Question: Count the number of objects in the diagram.
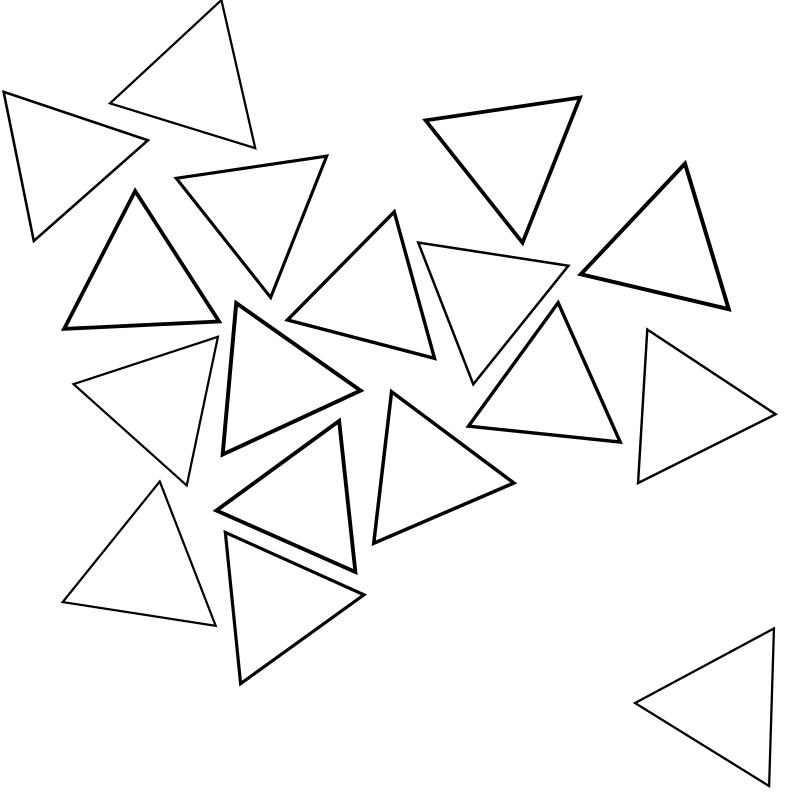
Answer: 17